Question: I'm new to Spring Boot and my problem is that I have Spring Boot project and I am intending to view my HTML pages with Thymeleaf but Spring can't resolve my JavaScript and CSS files.

Those are my Thymeleaf configurations
'''
spring.thymeleaf.prefix=classpath:/templates/
spring.thymeleaf.suffix=.html
spring.thymeleaf.mode=HTML5
spring.thymeleaf.encoding=UTF-8
spring.thymeleaf.content-type=text/html
spring.thymeleaf.cache=true
'''
This is my HTML page head:
'''
<!DOCTYPE html PUBLIC "-//W3C//DTD XHTML 1.0 Transitional//EN"
"http://www.w3.org/TR/xhtml1/DTD/xhtml1-transitional.dtd">
<html xmlns="http://www.w3.org/1999/xhtml"
>
<head>
<title>404 Page</title>
<!--[if lt IE 9]>
<script src="http://html5shim.googlecode.com/svn/trunk/html5.js"></script>
<![endif]-->
<!--[if lt IE 9]>
<script src="http://css3-mediaqueries-js.googlecode.com/svn/trunk/css3-mediaqueries.js"></script>
<![endif]-->
<meta http-equiv="cache-control" content="no-cache" />
<meta http-equiv="Content-Type" content="text/html;charset=UTF-8" />
<meta charset="UTF-8" />
<meta name="viewport" content="initial-scale=1, maximum-scale=1"/>
<meta name="viewport" content="width=device-width"/>
<!-- Css Files Start -->
<link href="/src/main/resources/static/css/style.css" rel="stylesheet" type="text/css" media="screen"/><!-- All css -->
<link href="/src/main/resources/static/css/bs.css" rel="stylesheet" type="text/css" media="screen"/><!-- Bootstrap Css -->
<link rel="stylesheet" type="text/css" href="/src/main/resources/static/css/main-slider.css" media="screen"/><!-- Main Slider Css -->
<!--[if lte IE 10]>
<link rel="stylesheet" type="text/css" href="/static/css/customIE.css" media="screen"/><![endif]-->
<link href="/src/main/resources/static/css/font-awesome.css" rel="stylesheet" type="text/css" media="screen"/><!-- Font Awesome Css -->
<link href="/src/main/resources/static/css/font-awesome-ie7.css" rel="stylesheet" type="text/css" media="screen"/><!-- Font Awesome iE7 Css -->
<noscript>
<link rel="stylesheet" type="text/css" href="/static/css/noJS.css"/>
</noscript>
<!-- Css Files End -->
</head>
'''
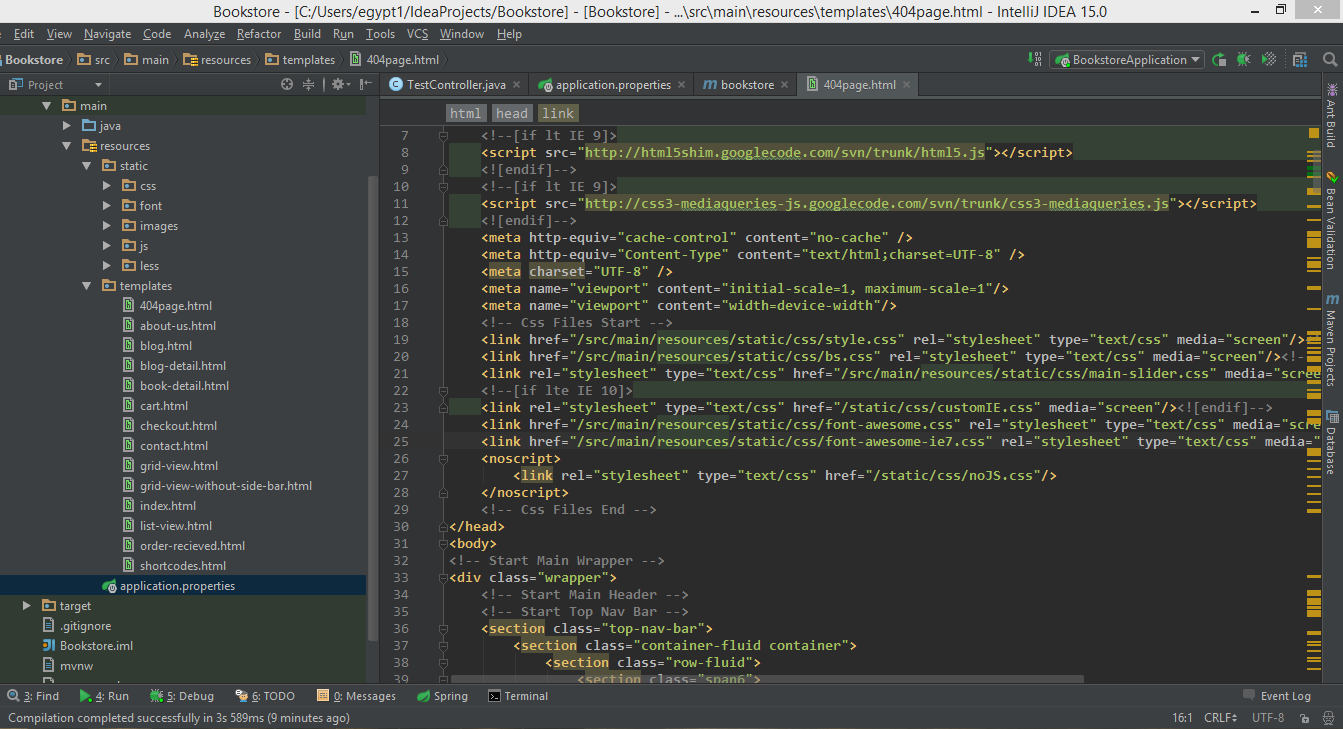
Answer: You should use relative path to your JavaScript and CSS files:
'''
<link href="../../static/css/style.css" rel="stylesheet" type="text/css" media="screen"/>
'''
or you can use 'th:href' Thymeleaf's tag as well:
'''
<link th:href="@{css/style.css}" href="../../static/css/style.css"
rel="stylesheet" type="text/css" media="screen"/>
'''